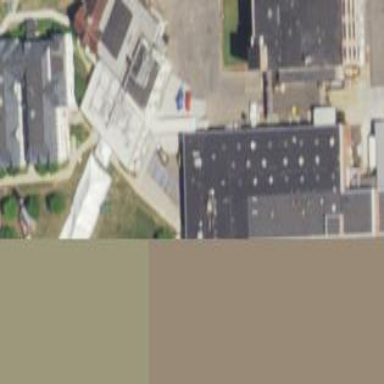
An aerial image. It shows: Industrial building.